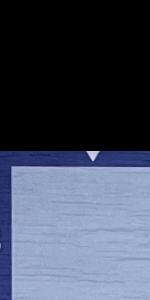
Label: Empty